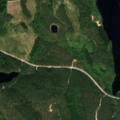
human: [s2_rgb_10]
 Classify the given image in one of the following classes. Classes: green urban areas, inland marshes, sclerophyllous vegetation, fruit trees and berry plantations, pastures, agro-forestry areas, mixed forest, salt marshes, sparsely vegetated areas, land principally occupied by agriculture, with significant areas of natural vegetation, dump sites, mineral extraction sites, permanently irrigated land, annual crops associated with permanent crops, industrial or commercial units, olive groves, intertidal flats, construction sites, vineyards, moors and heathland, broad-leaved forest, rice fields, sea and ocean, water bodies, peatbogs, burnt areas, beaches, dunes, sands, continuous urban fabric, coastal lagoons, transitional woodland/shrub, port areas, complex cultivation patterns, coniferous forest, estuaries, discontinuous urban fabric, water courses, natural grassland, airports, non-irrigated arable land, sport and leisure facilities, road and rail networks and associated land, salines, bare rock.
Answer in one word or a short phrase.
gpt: coniferous forest, water bodies